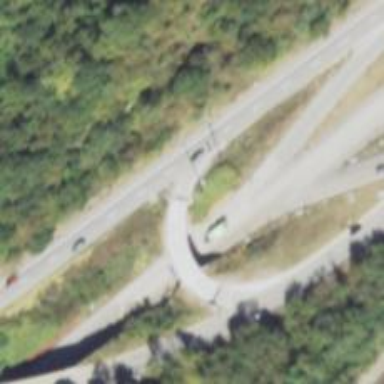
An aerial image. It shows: Trunk link highway.